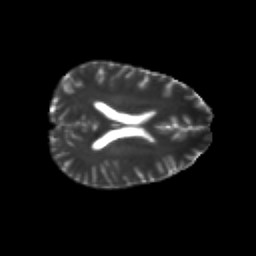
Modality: T2w
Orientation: axial
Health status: healthy
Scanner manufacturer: philips
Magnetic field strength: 3 T
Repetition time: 6.964 s
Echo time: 0.092 s